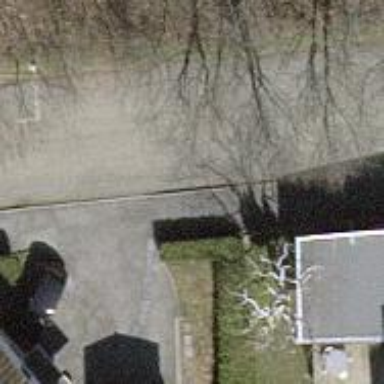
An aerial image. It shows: Evergreen hedge serving as barrier.